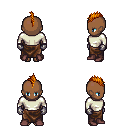
a pixel art fantasy rpg character, female body template, human, dark skin, white long-sleeve shirt, robe skirt, dark blonde mohawk hairstyle, metal gloves, maroon shoes, four views (front, back, left, right), 2x2 character sprite sheet, small pixel art, hard edges, no anti-aliasing